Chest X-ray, AP view. Patient: 38 years old, sex F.
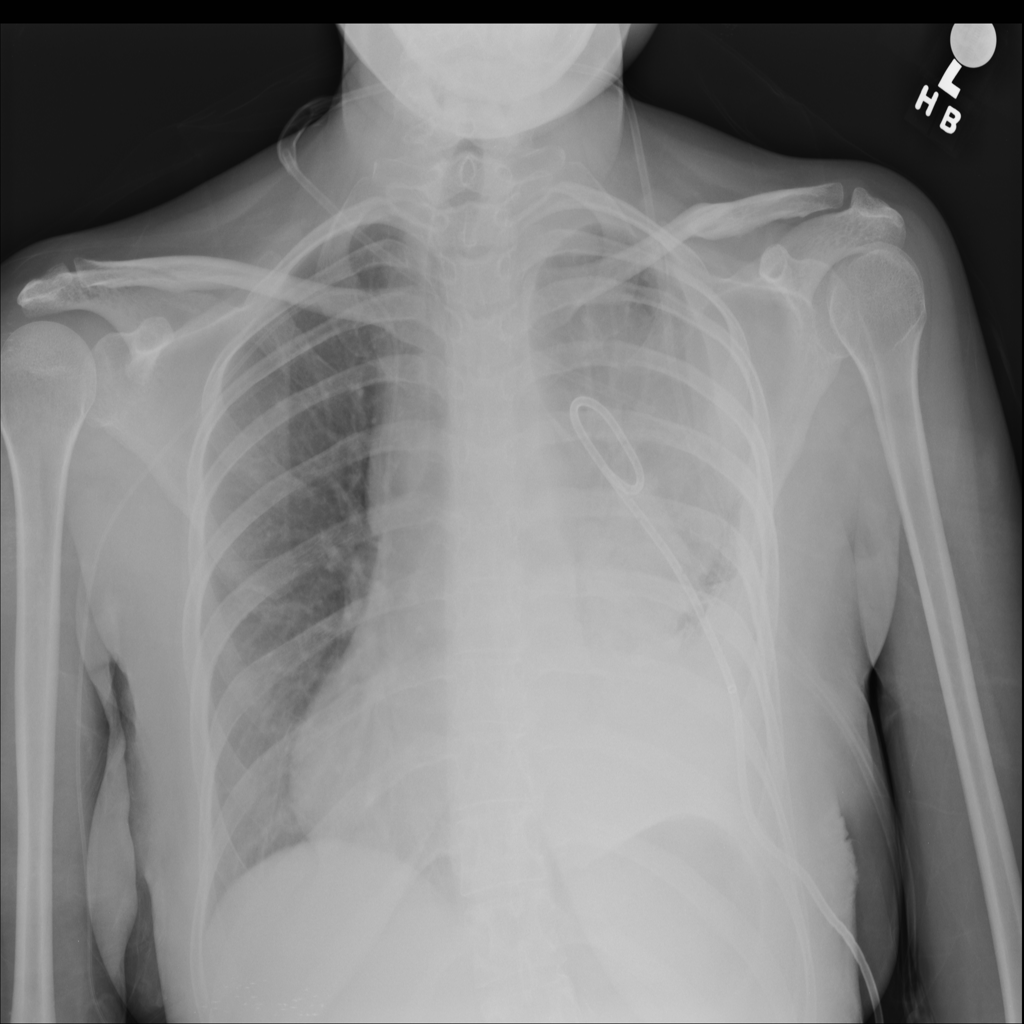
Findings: Effusion, Infiltration, Mass